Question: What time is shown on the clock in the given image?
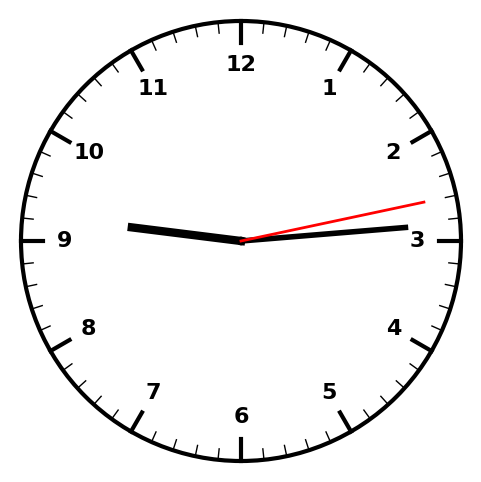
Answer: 09:14:13